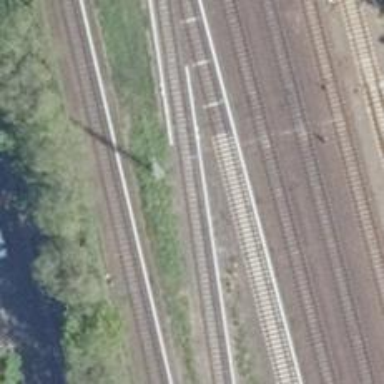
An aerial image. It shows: Light rail line with electrified rail using contact line.